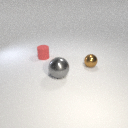
small brown metal sphere behind large gray metal sphere